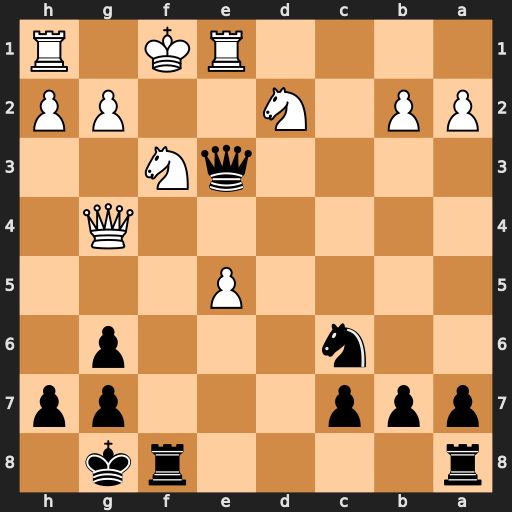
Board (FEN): r4rk1/ppp3pp/2n3p1/4P3/6Q1/4qN2/PP1N2PP/4RK1R
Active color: b
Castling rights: -
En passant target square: -
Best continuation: Qxd2 Qc4+ Kh8